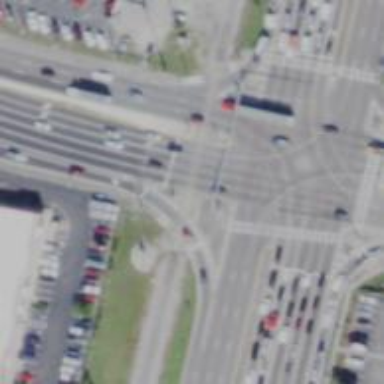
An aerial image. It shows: Marked crossing on the road.